Aerial crown-view tile of a tropical tree (Barro Colorado Island, Panama), acquired 20250512:
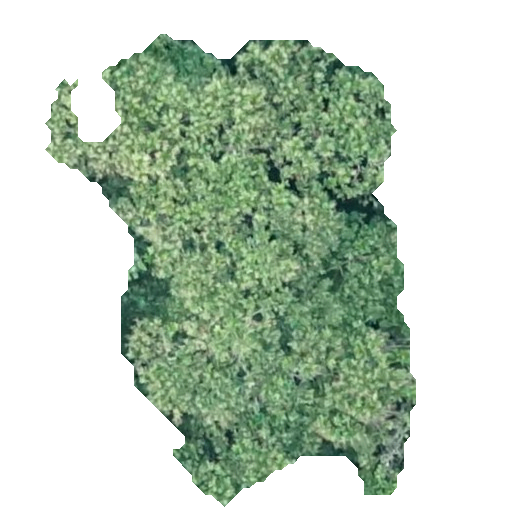
Species: Anacardium excelsum
GBIF accepted scientific name: Anacardium excelsum
Crown area: 169.102 m²